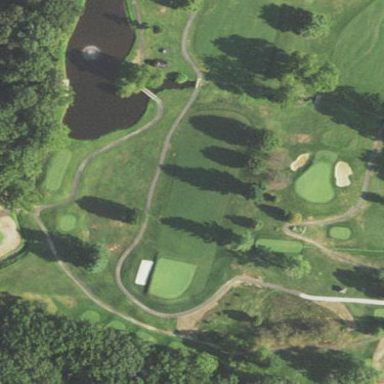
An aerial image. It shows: Golf fairway in the image.